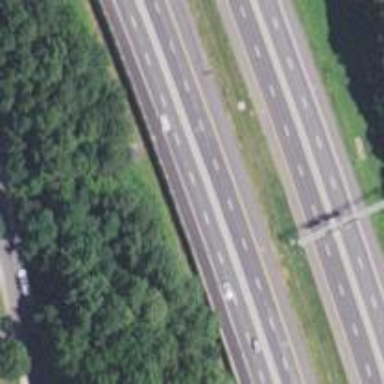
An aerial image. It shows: Asphalt motorway.